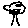
Label: tree